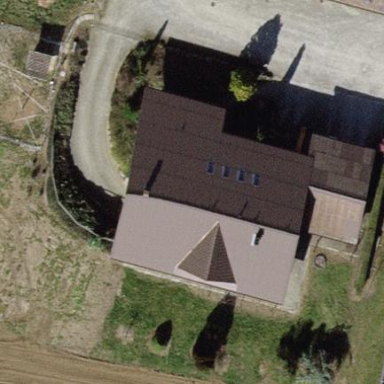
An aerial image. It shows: View of roof of building.